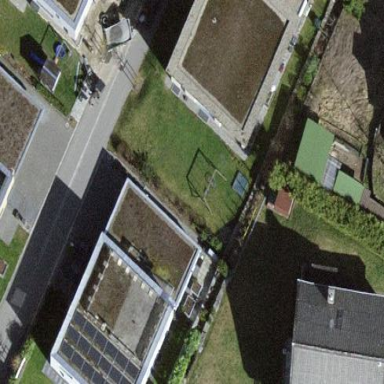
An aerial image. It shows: Residential building.